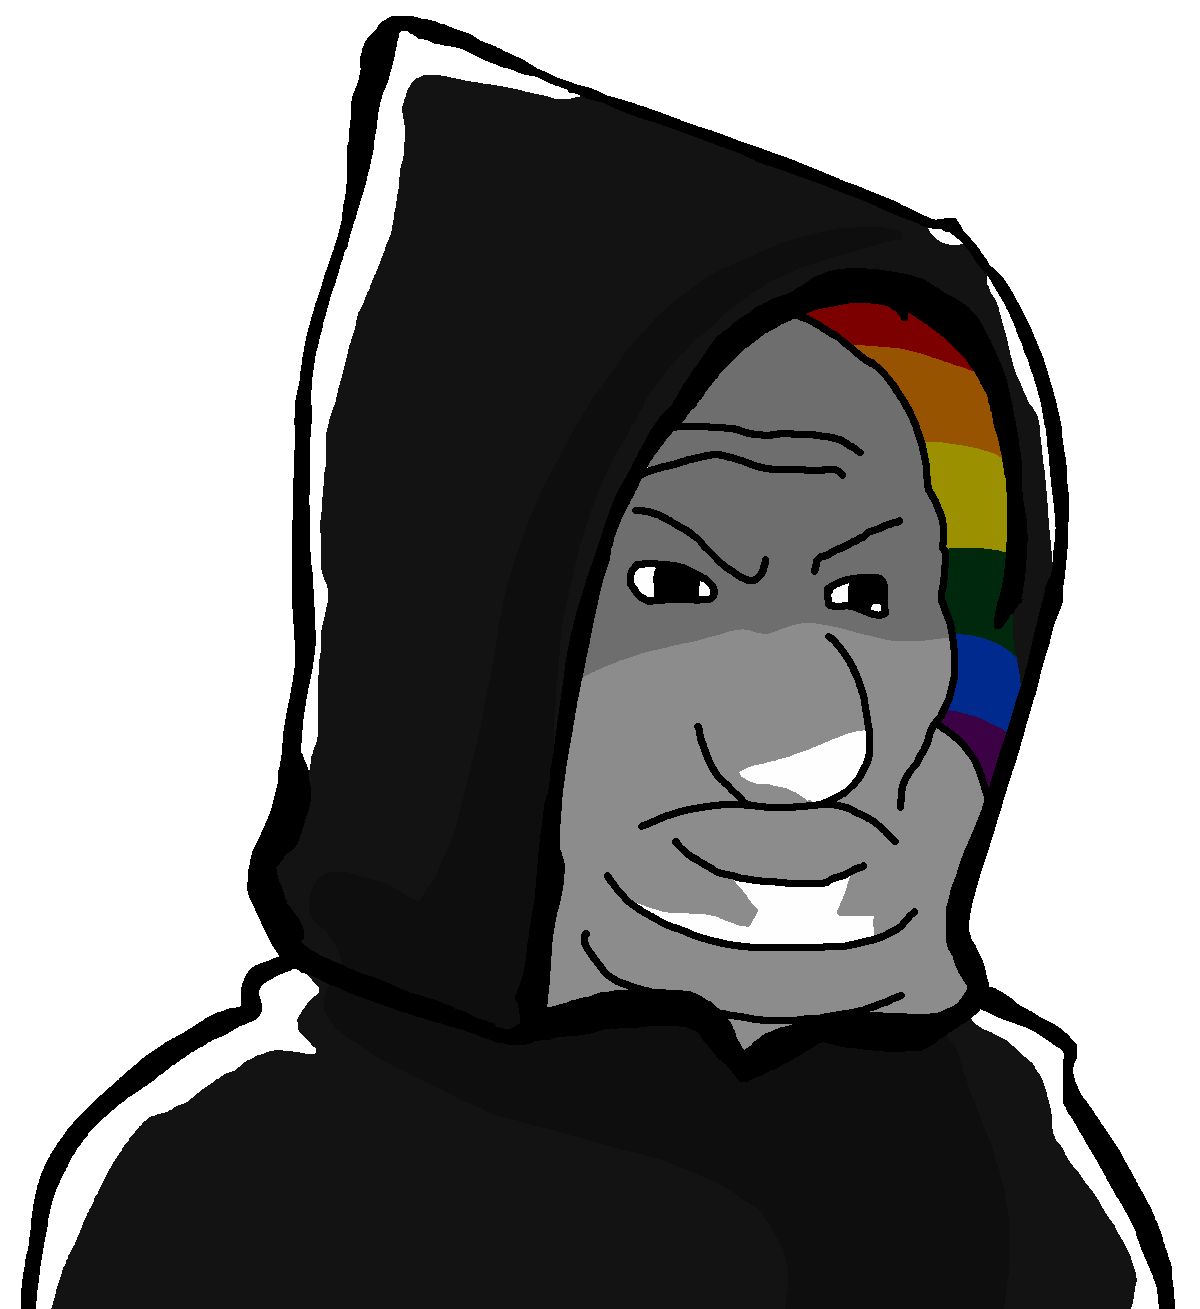
Label: 5_Blobjak